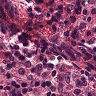
Metastatic tissue present: no